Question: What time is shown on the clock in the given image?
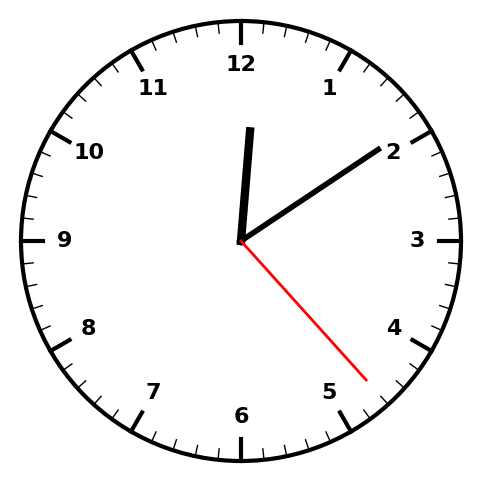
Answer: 12:09:23